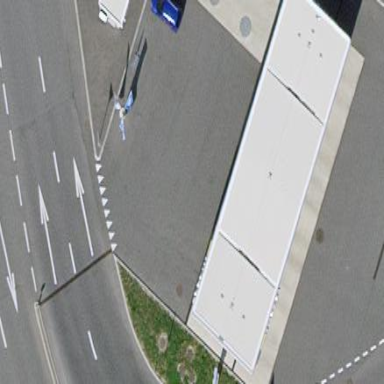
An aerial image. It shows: Fuel station located under roof.